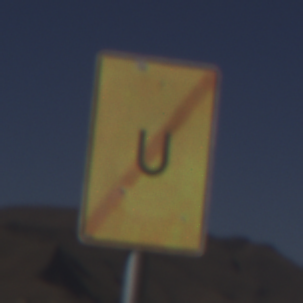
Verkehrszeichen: EndeUmleitung
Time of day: MorningAfternoon
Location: Outdoor (Nature)
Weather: Clear
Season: NotSpecified
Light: Natural